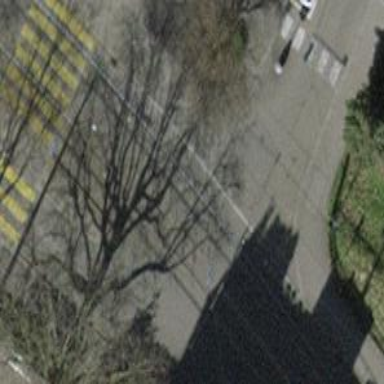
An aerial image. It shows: Unmarked crossing with traffic calming table.